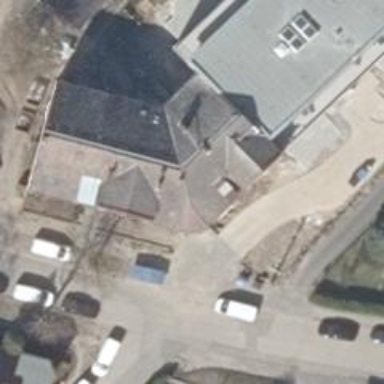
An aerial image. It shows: Restaurant.